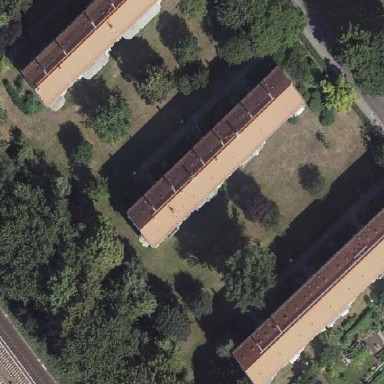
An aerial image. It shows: Apartment building with gabled roof made of roof tiles.